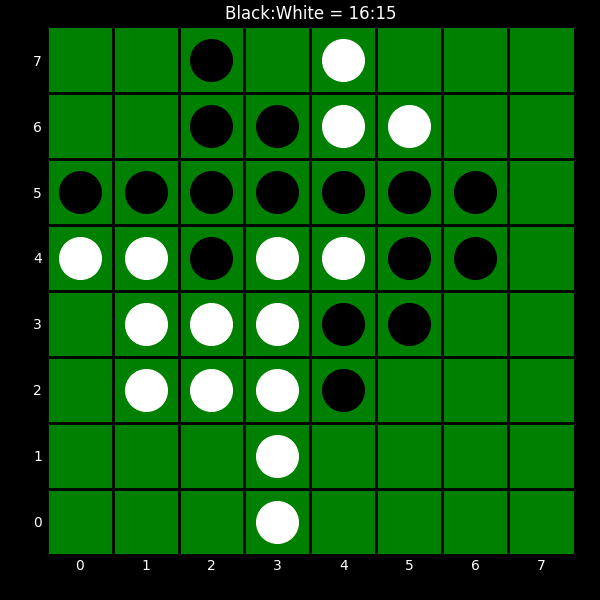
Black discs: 16
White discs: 15